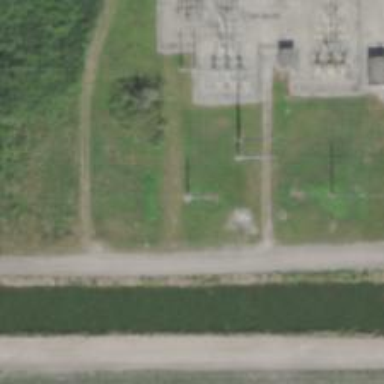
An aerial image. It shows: Power tower.